Field crop: maize
Growth stage: 1
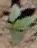
Species: datura